Question: I am new in ruby and I am having a problem using Chartkick. I am using this code
'''
<%= area_chart MediaDownload.select("COUNT(*) as count_all , monthname(created_at) as created_at").group('created_at') %>
'''
What I want to achieve is to get a area chart with information per month (displaying month names), but instead I am receiving this graphic

What am I doing wrong.
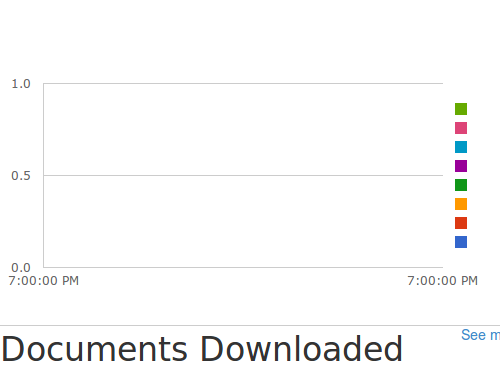
Answer: Unfortunately, Chartkick does not support a discrete axis for line or area charts. You can follow the progress here: <URL>